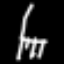
Label: chair